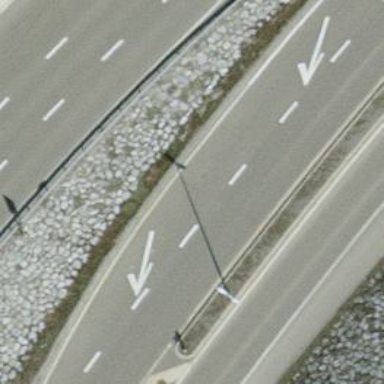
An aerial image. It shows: Asphalt primary link of motorroad.